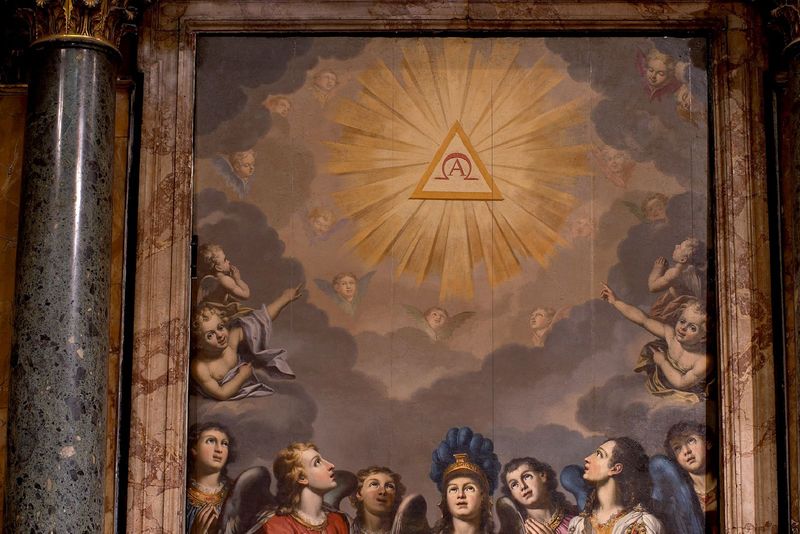
Titel: Ausstattung der dritten Kapelle auf der Südseite in Il Gesù in Rom
Künstler: Federico Zuccari
Standort: Rom, Il Gesù (EU - I - Latium)
Schlagwörter: blau, feder, flügel, gemälde, gott, himmel, kämpfer, umhang, wolken, dreieck, gelb, braun, hut, köpfe, marmor, säule, säulen, blick, rot, blond, rahmen, bild, kirche, sonne, tücher, locken, engel, wandmalerei, zeigen, oben, strahlen, soldat, helm, kapitell, putten, anbetung, michael, gemäld, omega, alpha